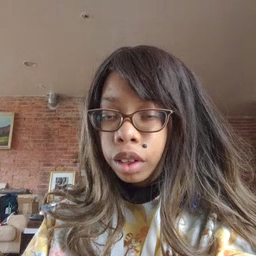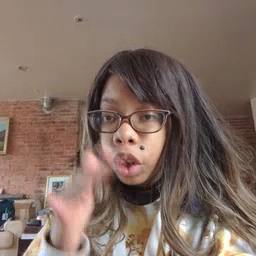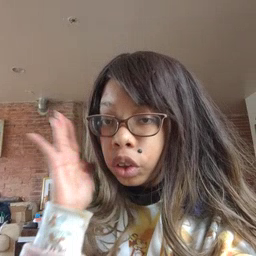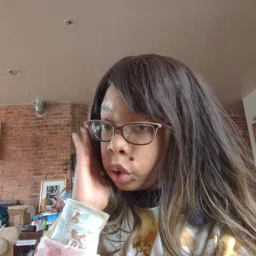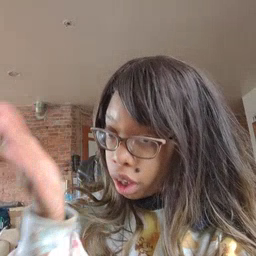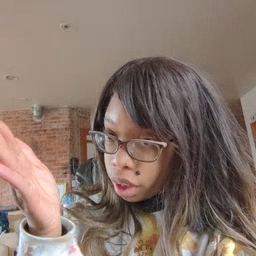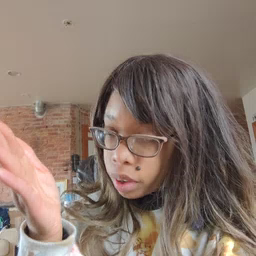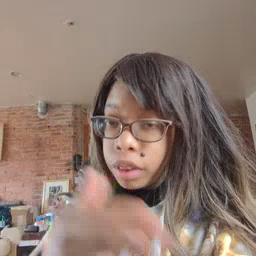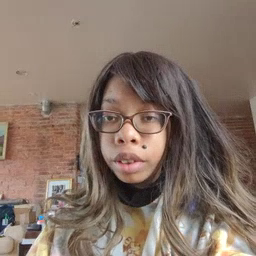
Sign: will